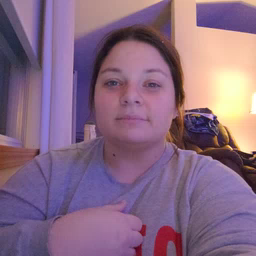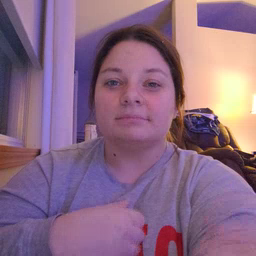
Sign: not